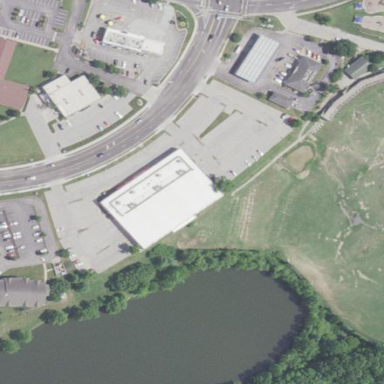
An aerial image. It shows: Building that houses bowling alley.